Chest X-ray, PA view. Patient: 43 years old, sex F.
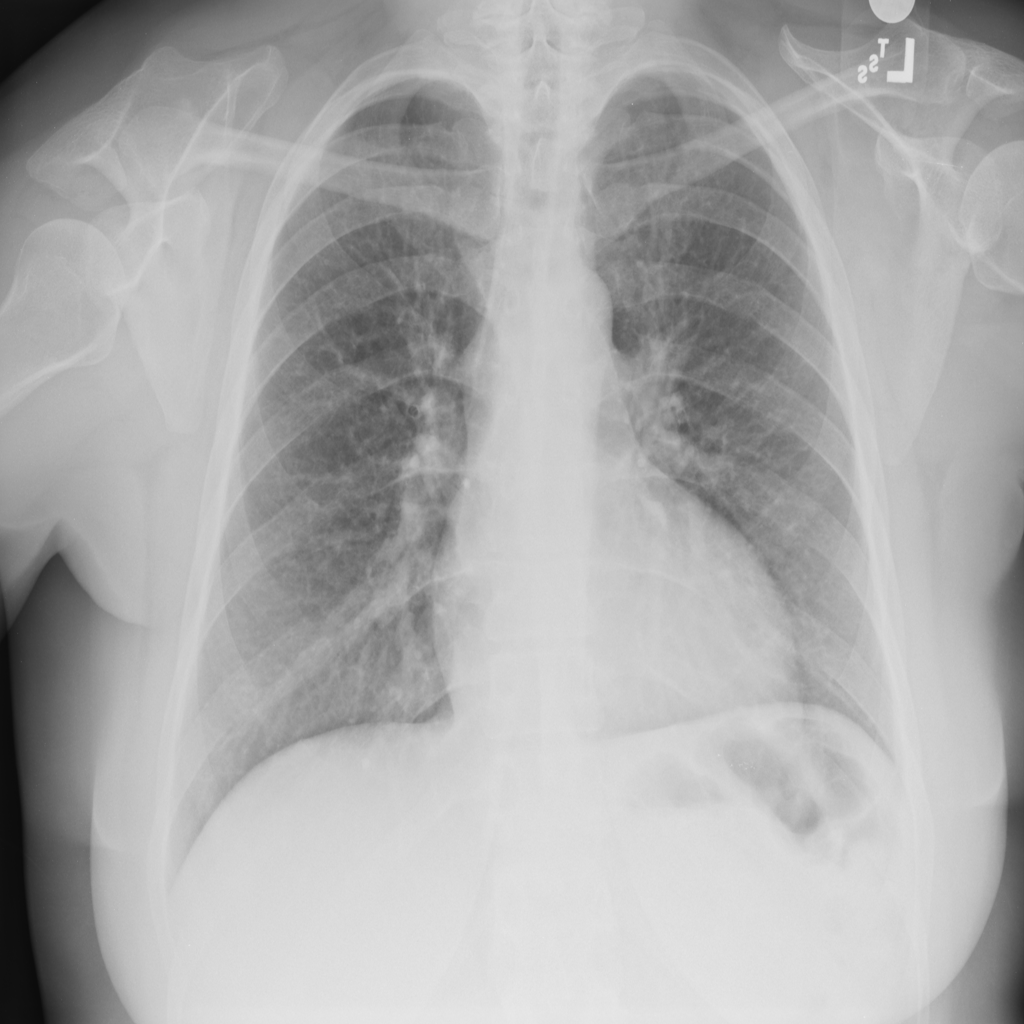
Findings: No Finding